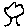
Label: tree